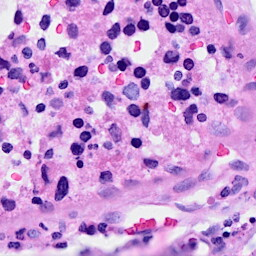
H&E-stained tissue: Breast